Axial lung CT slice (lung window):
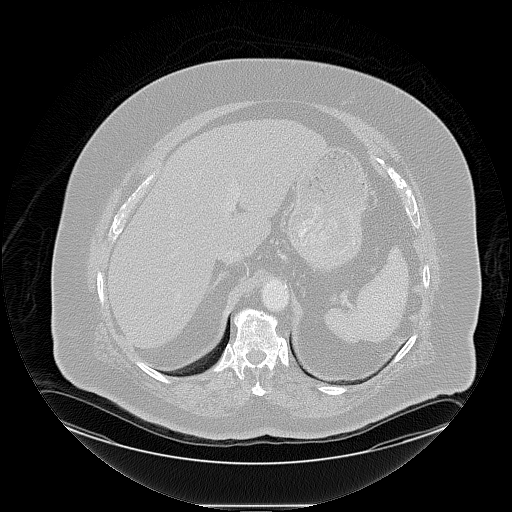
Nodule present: no